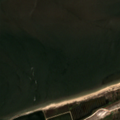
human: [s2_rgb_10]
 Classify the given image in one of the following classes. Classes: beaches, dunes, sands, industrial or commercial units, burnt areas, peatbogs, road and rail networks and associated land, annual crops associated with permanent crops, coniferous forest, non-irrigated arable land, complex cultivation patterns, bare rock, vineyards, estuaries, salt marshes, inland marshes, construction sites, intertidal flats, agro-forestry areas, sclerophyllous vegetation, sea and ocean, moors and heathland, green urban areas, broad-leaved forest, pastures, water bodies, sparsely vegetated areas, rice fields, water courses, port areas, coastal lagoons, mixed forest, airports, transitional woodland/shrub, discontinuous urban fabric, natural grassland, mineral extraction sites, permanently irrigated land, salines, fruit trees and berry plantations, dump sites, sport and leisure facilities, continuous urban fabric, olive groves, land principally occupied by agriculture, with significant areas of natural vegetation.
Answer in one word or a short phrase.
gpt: continuous urban fabric